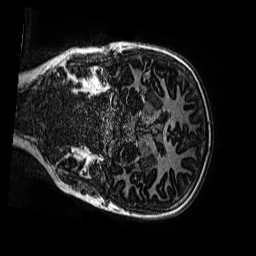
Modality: MP2RAGE
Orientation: coronal
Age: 11
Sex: female
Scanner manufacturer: siemens
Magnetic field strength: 3 T
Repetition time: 4 s
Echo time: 0.00299 s